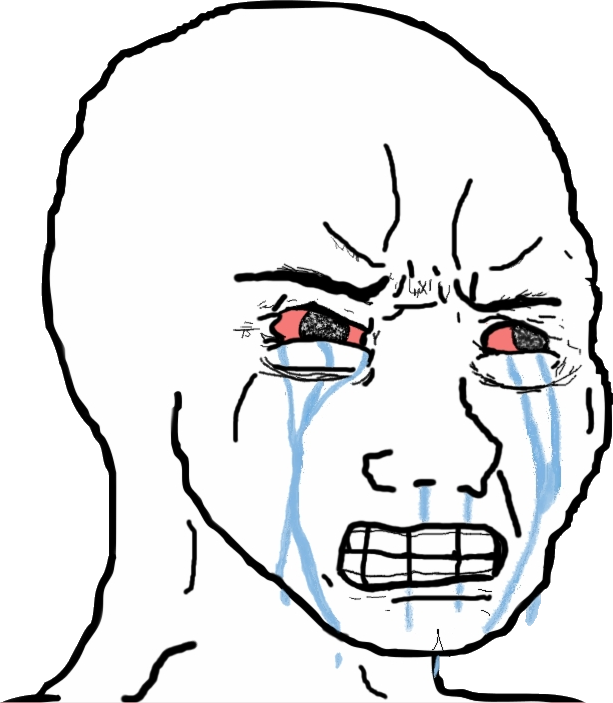
Label: 5_Crying_Wojak